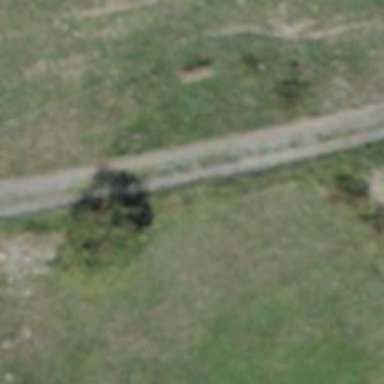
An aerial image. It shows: Bench.